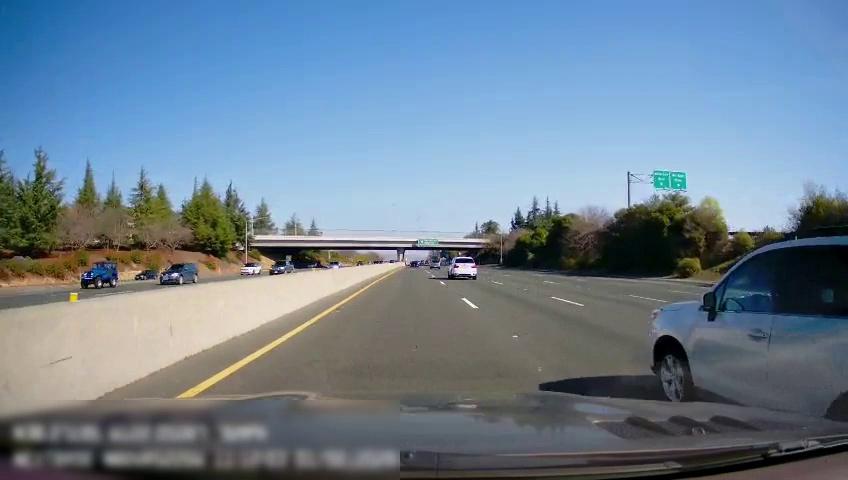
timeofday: Day
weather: Sunny
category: Drivable Space
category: Drivable Space
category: Vehicles | Car
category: Vehicles | SUV
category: Vehicles | Car
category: Vehicles | SUV
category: Vehicles | Car
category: Vehicles | Car
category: Vehicles | SUV
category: Vehicles | Car
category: Vehicles | SUV
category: Vehicles | SUV
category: Vehicles | SUV
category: Lanes | Alternate Lane
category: Lanes | Current Lane
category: Lanes | Current Lane
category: Lanes | Alternate Lane
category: Lanes | Alternate Lane
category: Lanes | Opposite Lane
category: Traffic | Signs
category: Traffic | Signs
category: Traffic | Signs